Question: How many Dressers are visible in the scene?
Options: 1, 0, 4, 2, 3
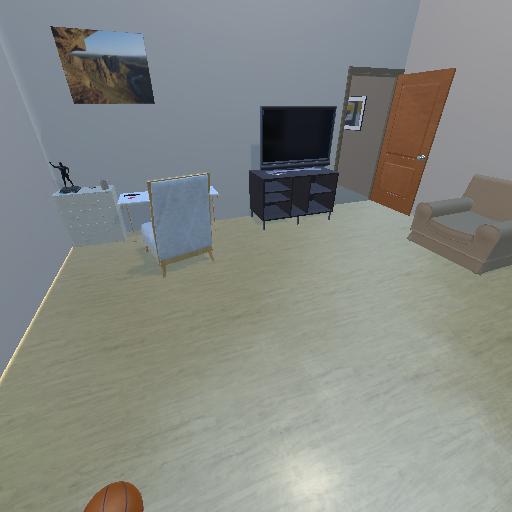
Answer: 1